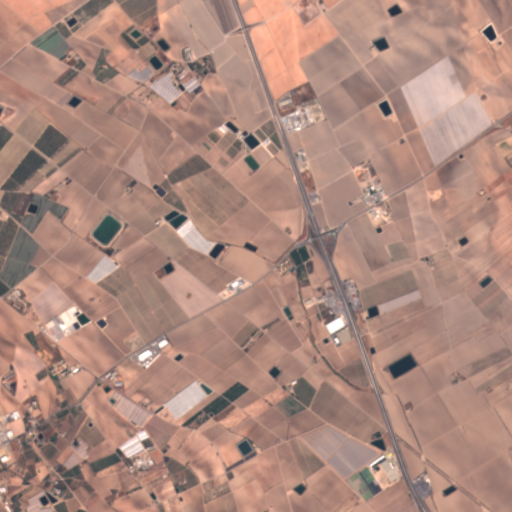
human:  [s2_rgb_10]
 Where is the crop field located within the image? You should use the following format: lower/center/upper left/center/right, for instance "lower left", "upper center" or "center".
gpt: The crop field is located in the upper right of the image.
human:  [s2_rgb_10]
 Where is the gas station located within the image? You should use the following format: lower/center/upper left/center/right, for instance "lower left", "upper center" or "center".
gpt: The gas station is located in the center right of the image.
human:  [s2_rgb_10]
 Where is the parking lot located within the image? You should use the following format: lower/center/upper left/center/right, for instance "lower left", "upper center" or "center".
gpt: The parking lot is located in the center right of the image.
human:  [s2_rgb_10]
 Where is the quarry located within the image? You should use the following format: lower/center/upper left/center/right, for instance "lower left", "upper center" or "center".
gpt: There is no quarry in the image.